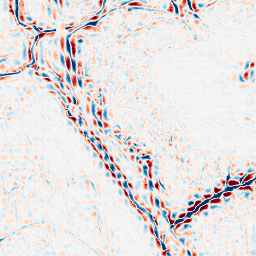
Category: wavelet
Decomposition family: wavelet_biorthogonal
Decomposition parameters: wavelet: bior3.5
level: 3
Upsampling method: sinc_hamming
Upsampling parameters: scale: 4
kernel_size: 8
Upsampling scale: 4